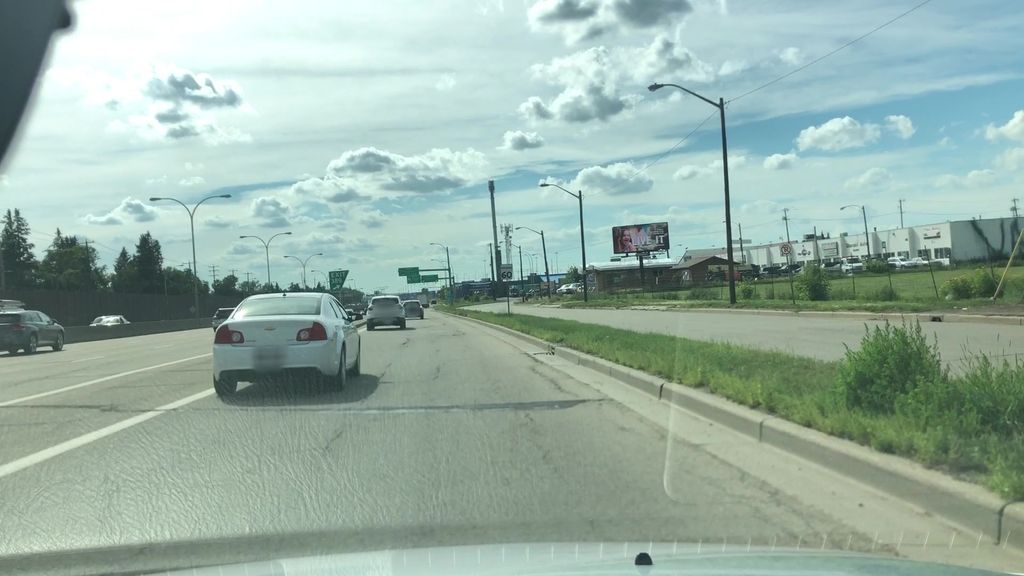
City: edmonton